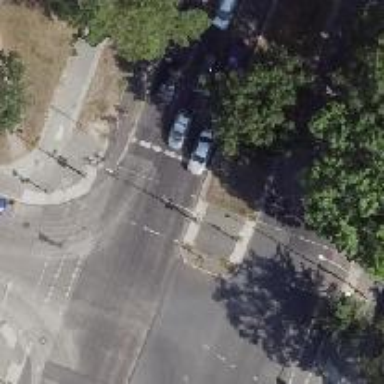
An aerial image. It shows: Road crossing with traffic signals.